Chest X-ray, AP view. Patient: 9 years old, sex M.
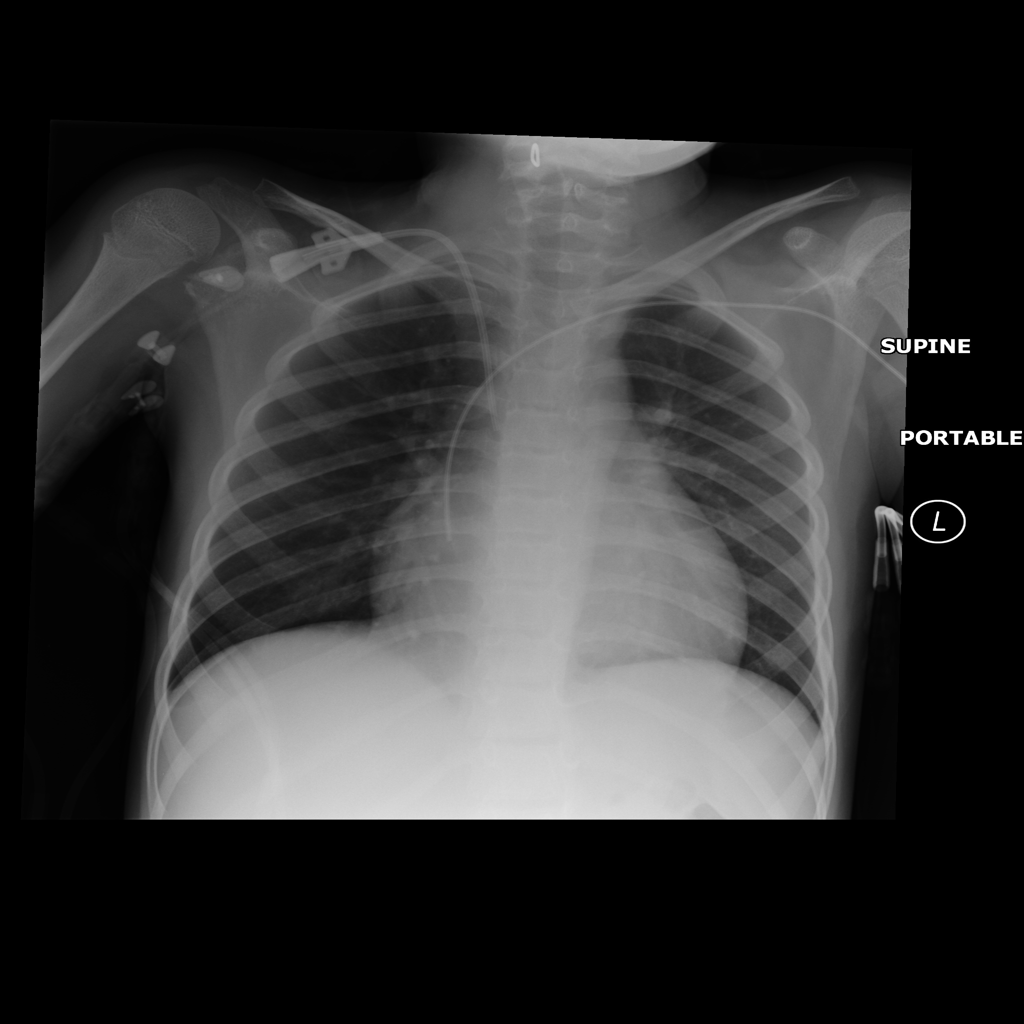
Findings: No Finding